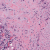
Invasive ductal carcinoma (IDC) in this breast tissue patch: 1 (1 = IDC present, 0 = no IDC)